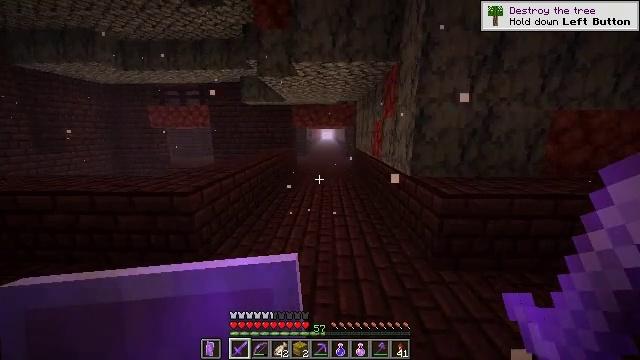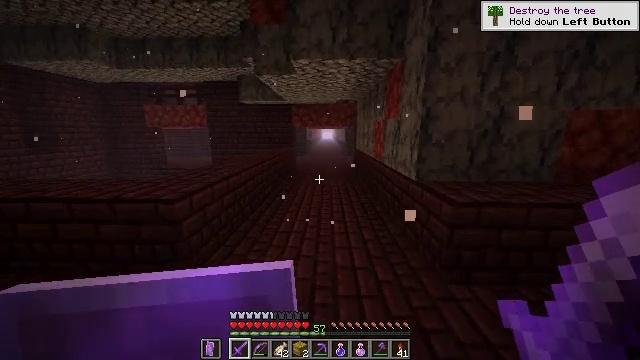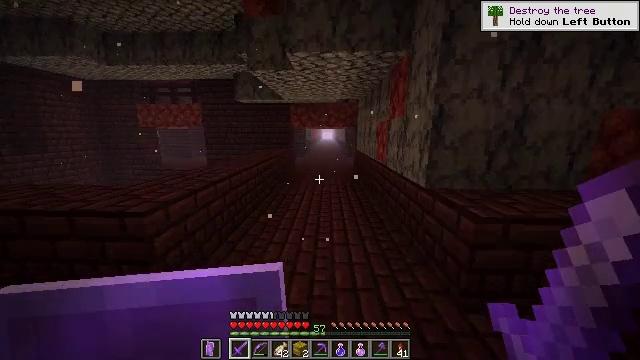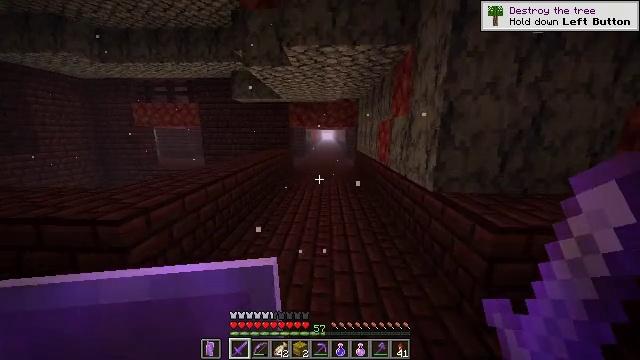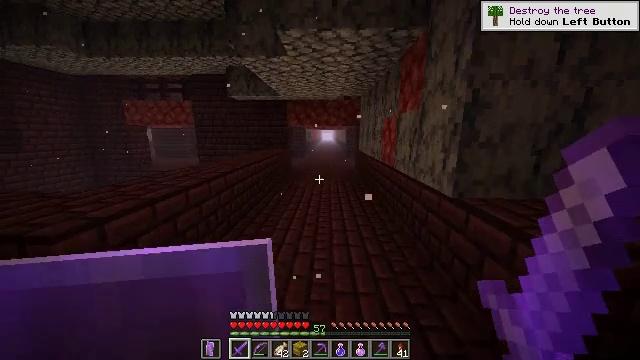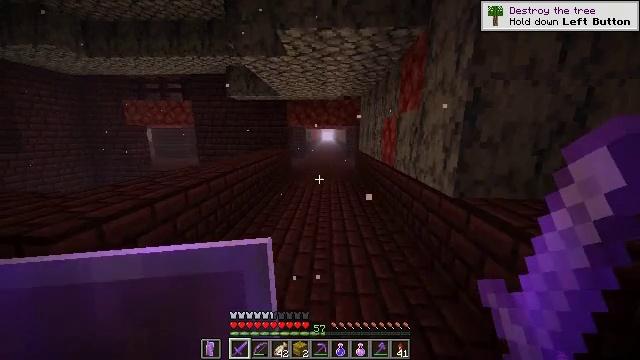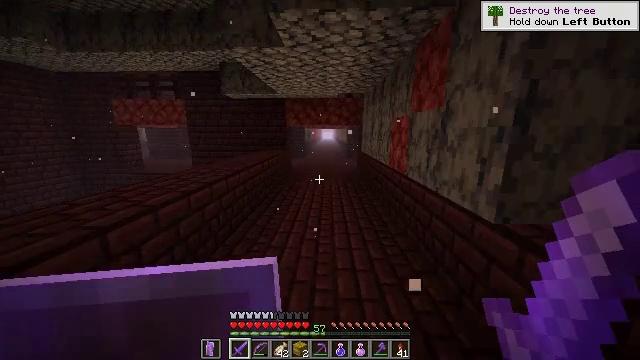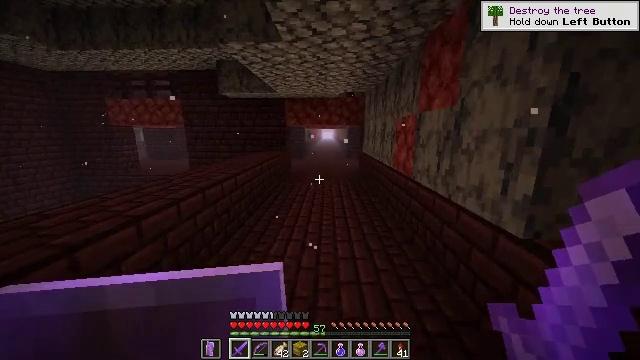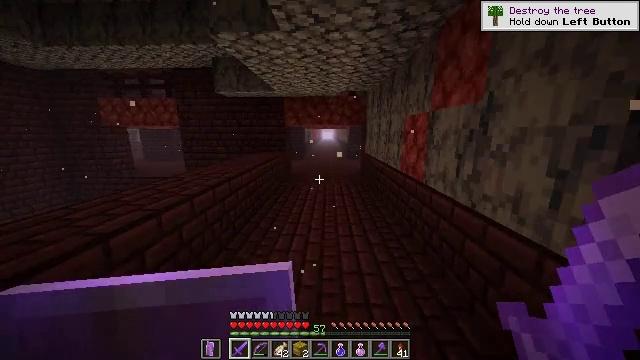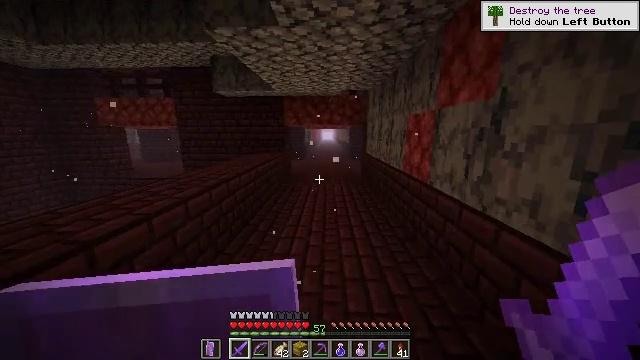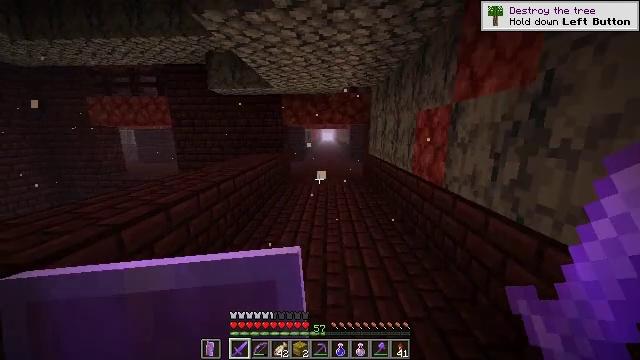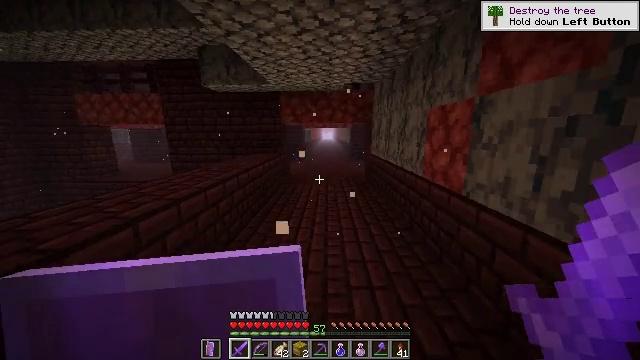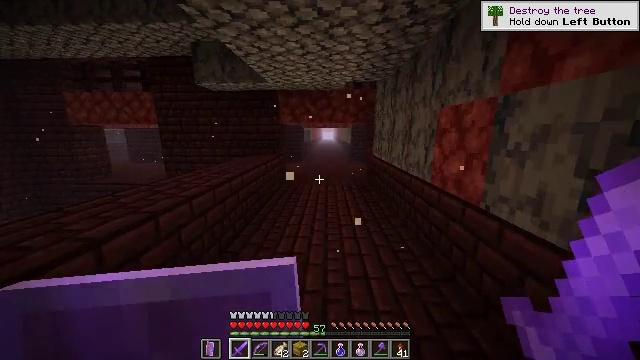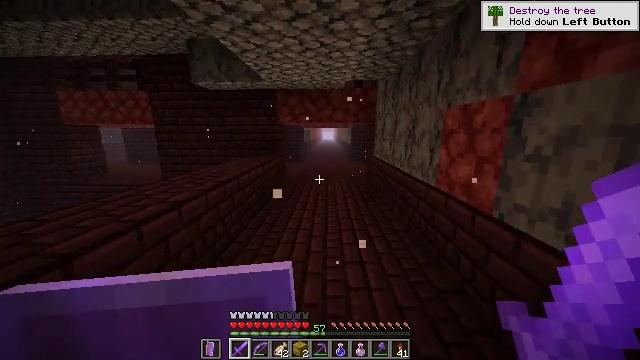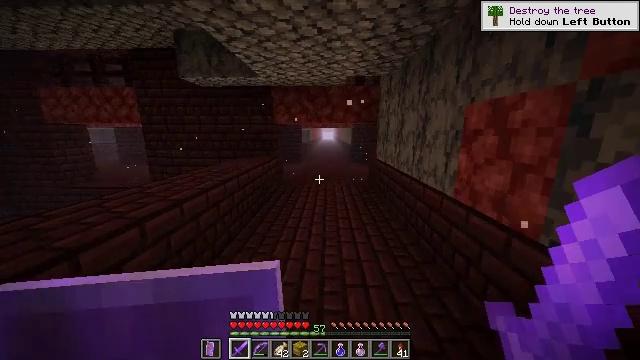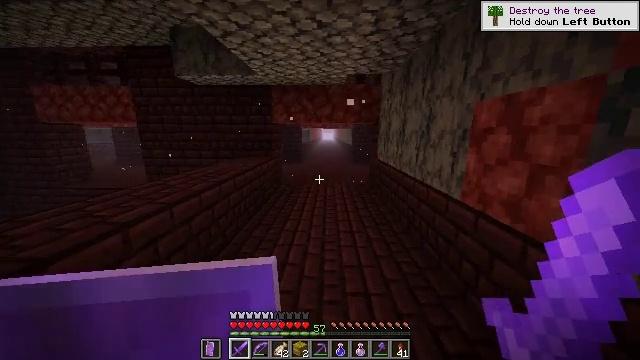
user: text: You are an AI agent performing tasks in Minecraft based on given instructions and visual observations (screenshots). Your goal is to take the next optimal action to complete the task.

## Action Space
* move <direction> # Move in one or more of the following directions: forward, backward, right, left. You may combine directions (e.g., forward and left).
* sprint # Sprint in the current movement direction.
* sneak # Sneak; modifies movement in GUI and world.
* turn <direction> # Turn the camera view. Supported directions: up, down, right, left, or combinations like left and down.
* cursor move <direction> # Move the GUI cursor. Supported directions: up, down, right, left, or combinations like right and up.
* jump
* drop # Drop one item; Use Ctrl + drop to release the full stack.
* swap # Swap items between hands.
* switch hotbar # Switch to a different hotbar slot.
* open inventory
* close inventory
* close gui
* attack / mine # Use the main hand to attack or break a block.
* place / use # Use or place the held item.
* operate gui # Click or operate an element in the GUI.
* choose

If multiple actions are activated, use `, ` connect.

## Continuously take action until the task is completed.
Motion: motion action
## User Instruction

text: Combat the magma cube.
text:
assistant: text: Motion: move forward, sprint
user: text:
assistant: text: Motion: move forward, sprint
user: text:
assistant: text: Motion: move forward, sprint
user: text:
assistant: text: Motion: move forward, sprint
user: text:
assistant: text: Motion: move forward, sprint
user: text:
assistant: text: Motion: move forward, sprint
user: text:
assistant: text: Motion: move forward, sprint
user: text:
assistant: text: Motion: move forward, sprint
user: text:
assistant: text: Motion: move forward, sprint
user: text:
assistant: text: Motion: move forward, sprint
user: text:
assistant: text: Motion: move forward, sprint
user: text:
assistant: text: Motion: move forward, sprint
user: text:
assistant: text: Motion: move forward, sprint
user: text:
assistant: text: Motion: move forward, sprint
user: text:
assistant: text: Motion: move forward, sprint
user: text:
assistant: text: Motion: move forward, sprint
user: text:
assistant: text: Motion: move forward, sprint
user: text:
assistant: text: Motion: move forward, sprint
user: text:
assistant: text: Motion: move forward, sprint
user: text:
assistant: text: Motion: move forward, sprint
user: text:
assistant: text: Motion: move forward, sprint
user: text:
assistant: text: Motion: move forward, sprint
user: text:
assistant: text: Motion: move forward, sprint
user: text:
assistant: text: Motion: move forward, sprint
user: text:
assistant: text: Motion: move forward, sprint
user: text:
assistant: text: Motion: move forward, sprint
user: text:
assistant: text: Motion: move forward, sprint
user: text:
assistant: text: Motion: move forward, sprint
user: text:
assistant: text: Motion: move forward and move right, sprint
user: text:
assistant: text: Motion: move forward and move right, sprint